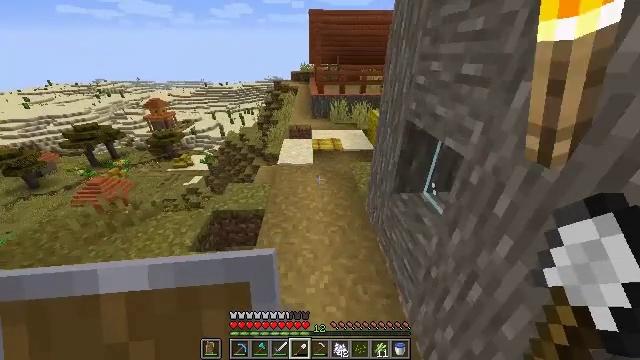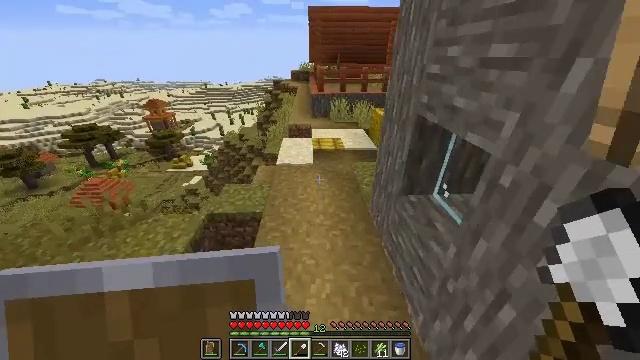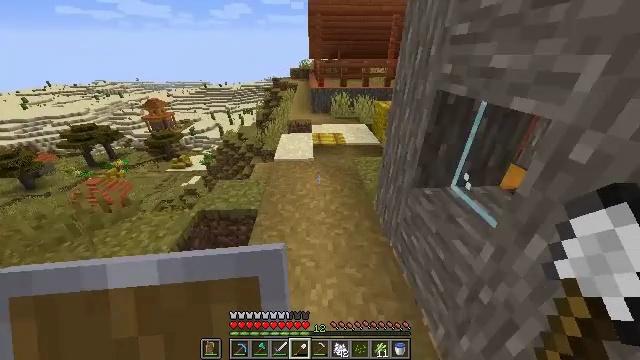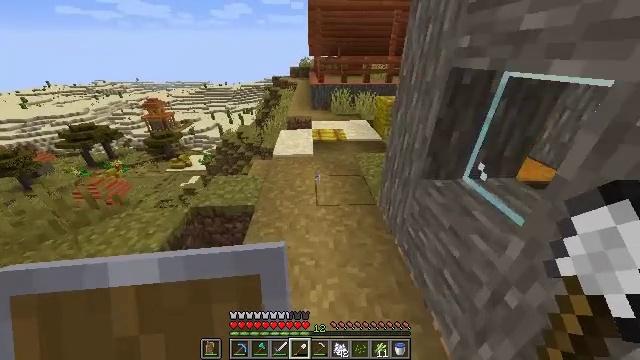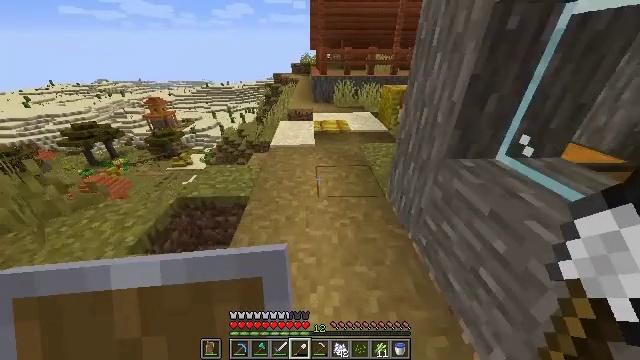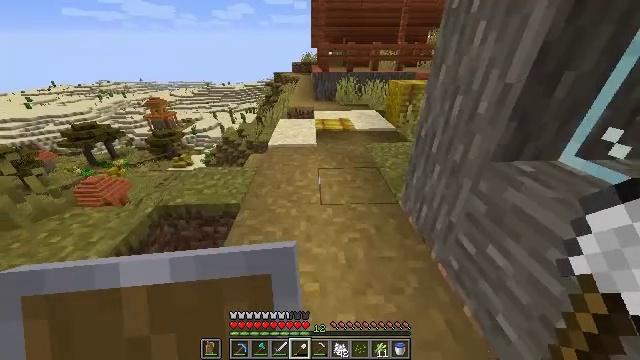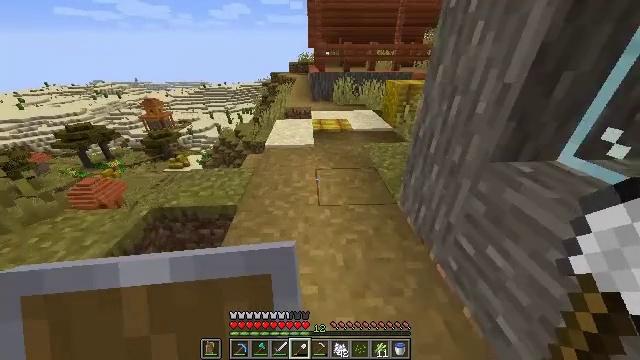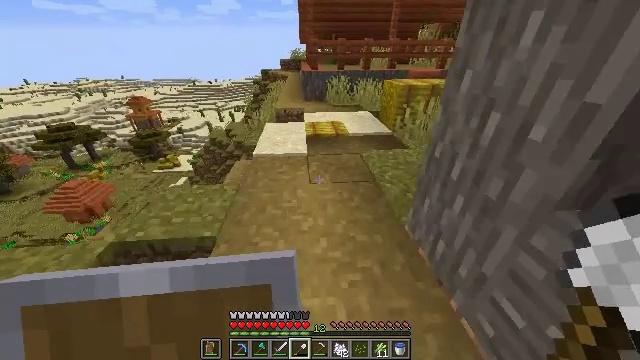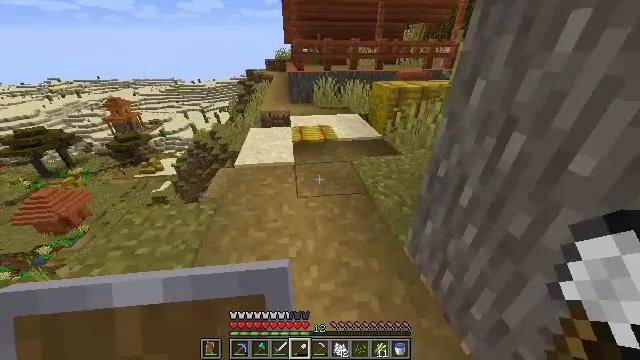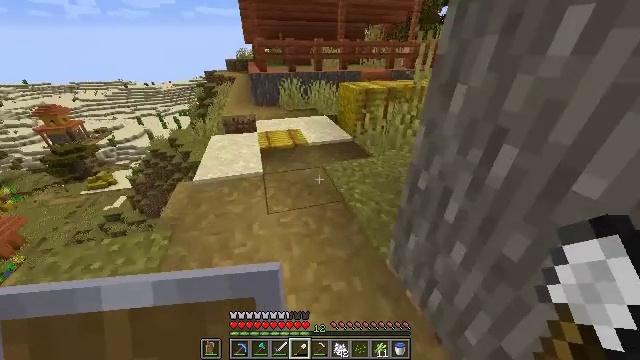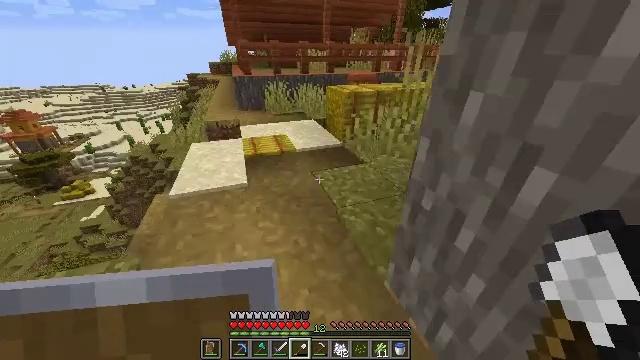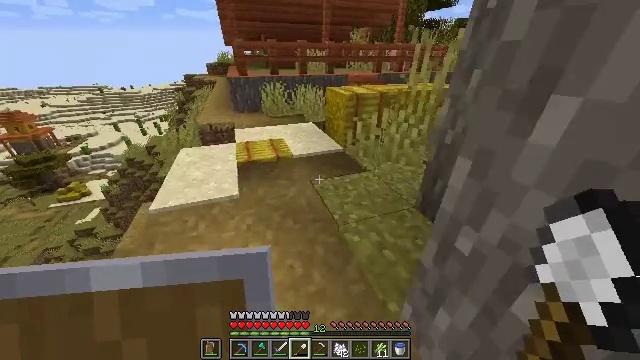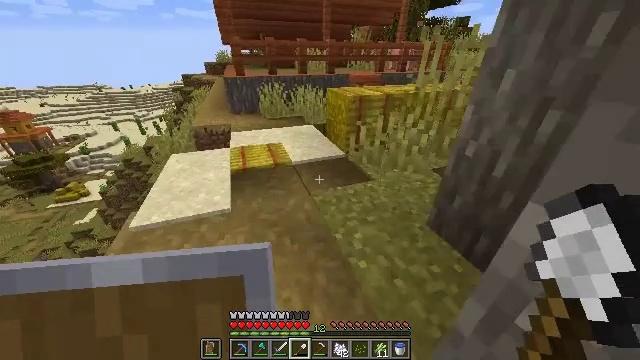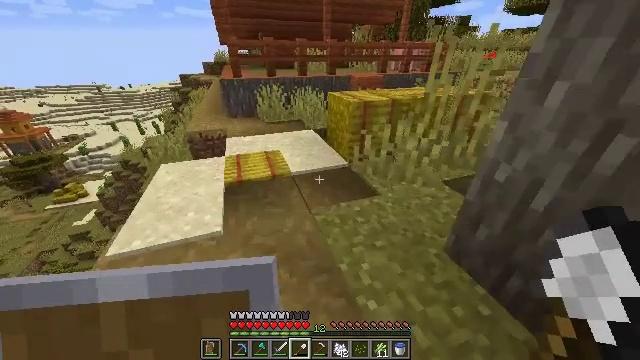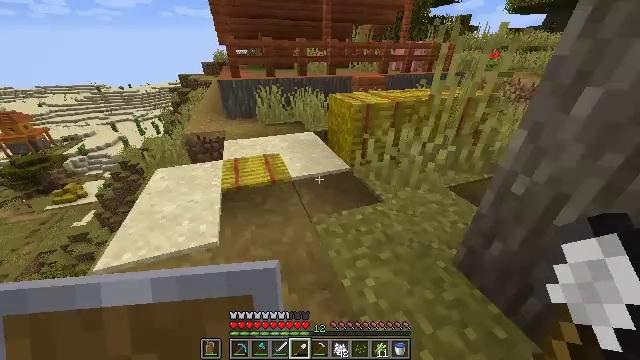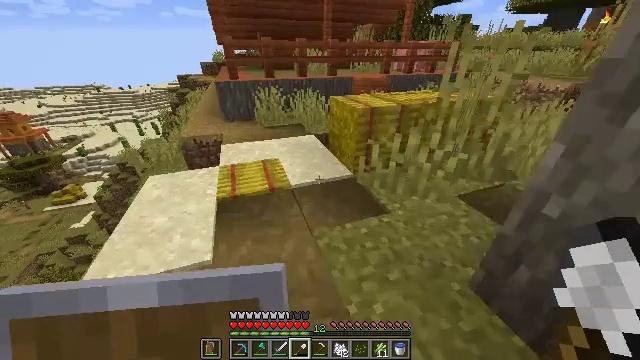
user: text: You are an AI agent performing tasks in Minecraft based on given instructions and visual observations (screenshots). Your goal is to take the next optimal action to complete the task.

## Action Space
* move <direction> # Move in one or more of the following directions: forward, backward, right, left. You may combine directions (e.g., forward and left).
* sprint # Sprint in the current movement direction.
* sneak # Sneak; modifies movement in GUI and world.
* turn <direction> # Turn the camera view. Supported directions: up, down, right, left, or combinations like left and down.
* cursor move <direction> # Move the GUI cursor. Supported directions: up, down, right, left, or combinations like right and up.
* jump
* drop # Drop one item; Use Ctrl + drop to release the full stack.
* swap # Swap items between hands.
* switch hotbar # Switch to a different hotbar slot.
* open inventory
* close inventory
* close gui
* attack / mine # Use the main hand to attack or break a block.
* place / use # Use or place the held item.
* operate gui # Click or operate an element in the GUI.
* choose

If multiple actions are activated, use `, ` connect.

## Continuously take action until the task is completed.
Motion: motion action
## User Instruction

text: Harvest tall grass for seeds.
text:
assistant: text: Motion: move forward
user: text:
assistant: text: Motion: move forward
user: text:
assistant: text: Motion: move forward
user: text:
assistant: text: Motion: move forward
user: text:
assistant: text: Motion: move forward
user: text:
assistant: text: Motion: move forward
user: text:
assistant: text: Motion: move forward, turn right
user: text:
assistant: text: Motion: move forward, turn right
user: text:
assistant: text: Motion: move forward, turn right
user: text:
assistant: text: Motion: move forward, turn right
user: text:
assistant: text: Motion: move forward
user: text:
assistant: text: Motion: move forward
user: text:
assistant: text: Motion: move forward
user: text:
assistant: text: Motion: move forward
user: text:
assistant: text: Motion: move forward
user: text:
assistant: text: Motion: move forward and move left, turn right
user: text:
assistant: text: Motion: move forward and move left, turn right
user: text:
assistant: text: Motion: move forward and move left, turn right
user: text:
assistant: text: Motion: move forward and move left, turn right
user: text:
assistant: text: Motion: move forward, turn right
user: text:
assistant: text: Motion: move forward, turn right
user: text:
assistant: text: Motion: move forward, turn right and up
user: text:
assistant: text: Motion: move forward, turn right
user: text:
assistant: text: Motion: move forward
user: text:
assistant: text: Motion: move forward
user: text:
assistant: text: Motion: move forward
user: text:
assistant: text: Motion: move forward
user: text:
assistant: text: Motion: move forward
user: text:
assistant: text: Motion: move forward
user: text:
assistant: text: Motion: move forward, turn left